Field crop: maize
Growth stage: 2
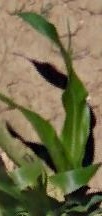
Species: maize